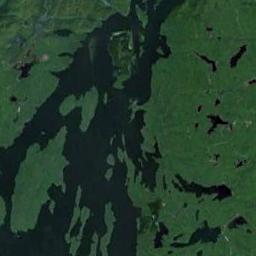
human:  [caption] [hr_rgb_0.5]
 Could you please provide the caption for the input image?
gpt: The wetland consists of green plants and water .

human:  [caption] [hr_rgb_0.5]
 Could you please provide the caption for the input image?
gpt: The lake in a wetland is covered by a patch of dark green and light green mixed plants .

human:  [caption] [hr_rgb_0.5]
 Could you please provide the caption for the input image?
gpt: Many waters of different sizes and shapes are surrounded by wetlands .

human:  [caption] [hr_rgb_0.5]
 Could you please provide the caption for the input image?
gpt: Half of this wetland is bare rock and the other half is covered by vegetation .

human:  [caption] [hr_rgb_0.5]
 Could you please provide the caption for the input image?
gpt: There are some green islands on the wetland .